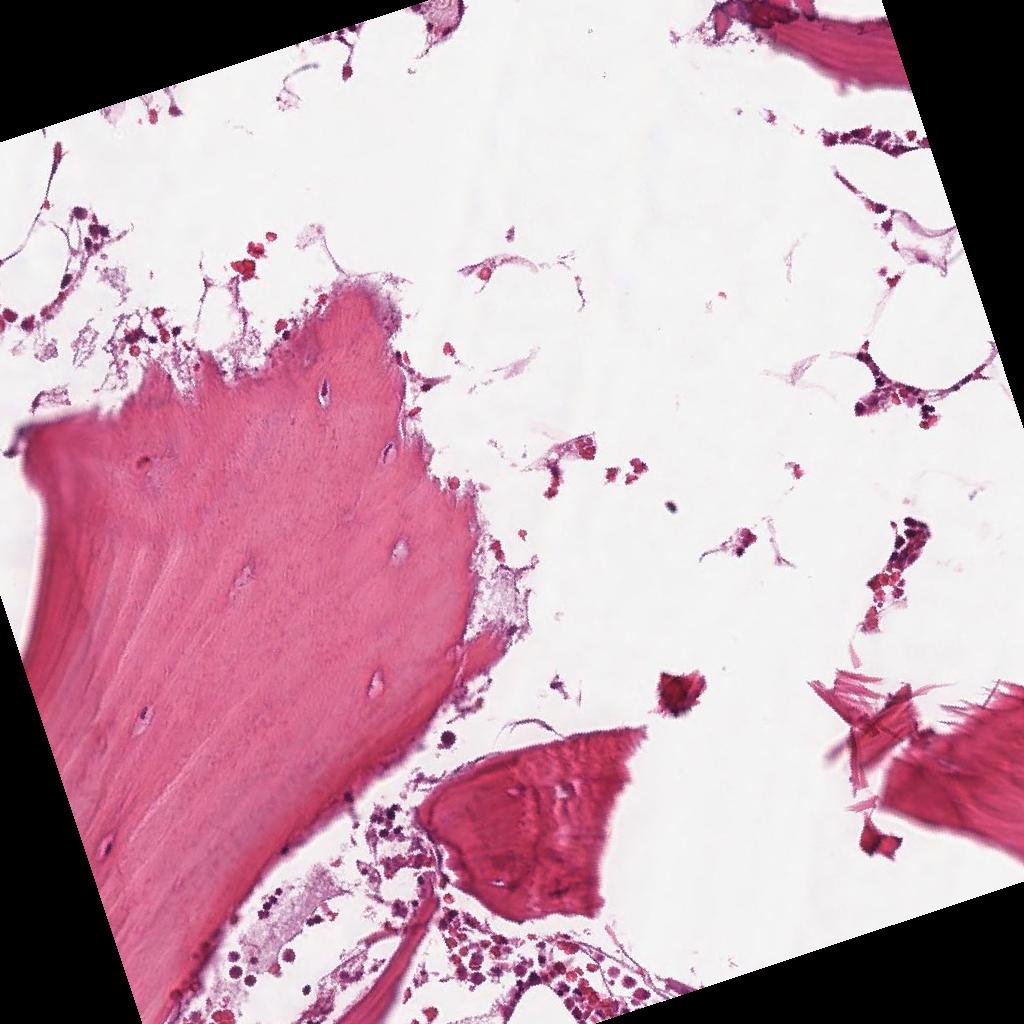
Label: Non-Tumor